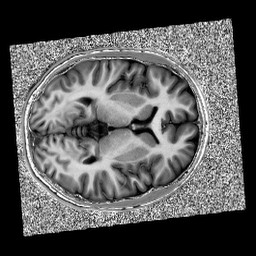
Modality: UNIT1
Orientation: axial
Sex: male
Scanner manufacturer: siemens
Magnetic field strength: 3 T
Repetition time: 5 s
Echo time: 0.00355 s